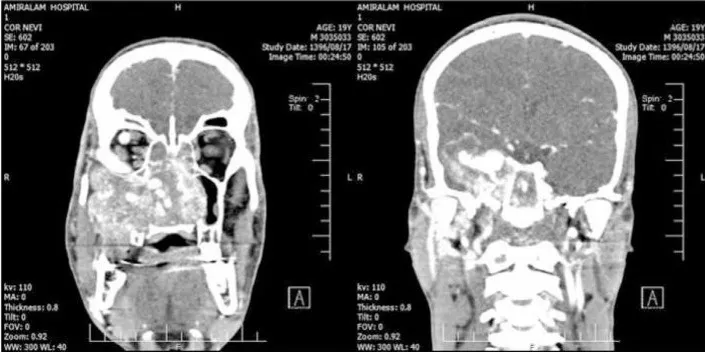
The computed tomography scan with intravenous contrast revealed a large mass in right nasal cavity with destruction of pterygoid plates, the body and the greater wing of the sphenoid, inferior orbital wall and the posterior wall of the maxillary sinus.
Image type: radiology (ct)